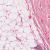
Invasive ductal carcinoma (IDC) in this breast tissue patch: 1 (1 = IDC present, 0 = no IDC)